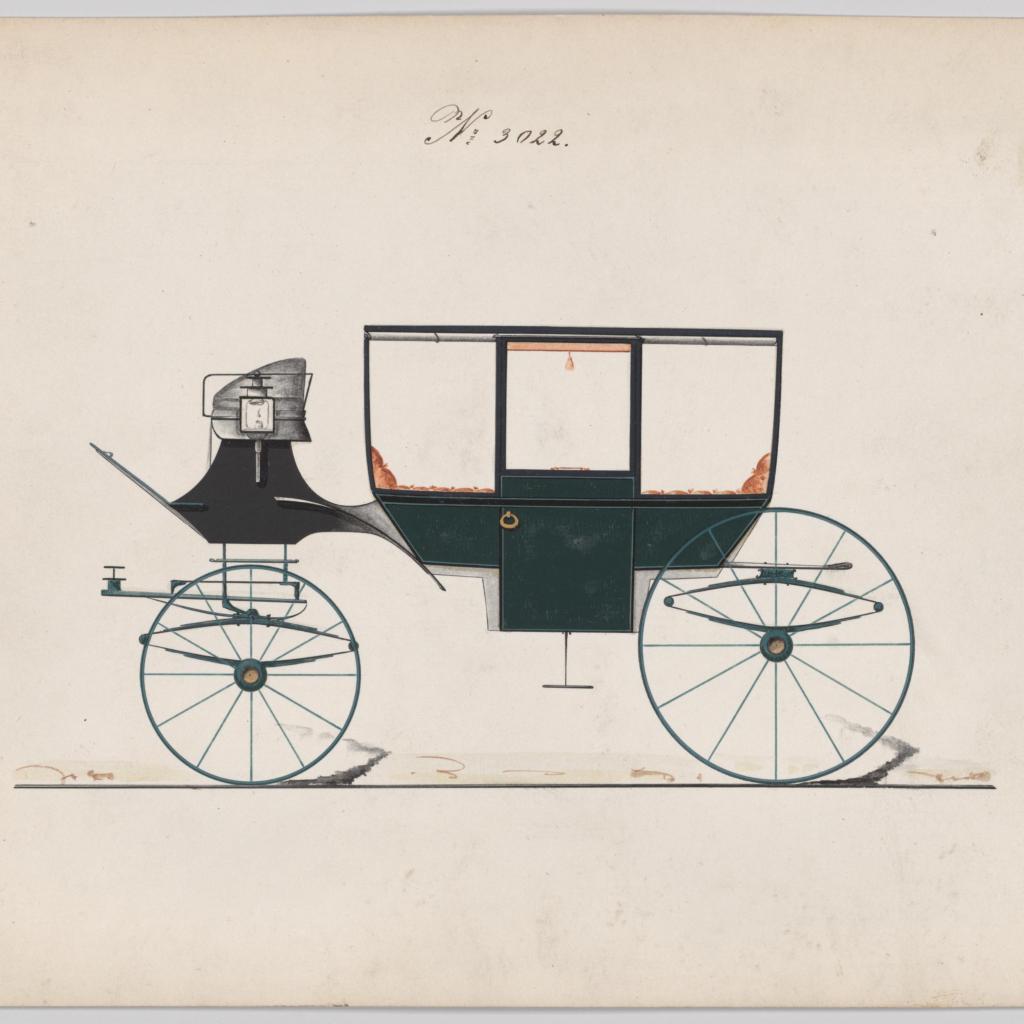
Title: Design for Coach, no. 3022
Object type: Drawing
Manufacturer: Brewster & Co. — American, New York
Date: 1874
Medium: Pen and black ink, watercolor and gouache with gum arabic
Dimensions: Sheet: 7 1/8 x 9 3/4 in. (18.1 x 24.8 cm)
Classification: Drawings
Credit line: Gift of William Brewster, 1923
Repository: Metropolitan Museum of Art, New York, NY